Question: I have created a query that counts rows differently based on certain criteria (Date, isSpecial, isFirst, hour).
This is the query:
'''
WITH test AS
(
SELECT customer_id, performance.id, performance_id,
Name, Date as zDate, Date, isSpecial, isFirst, hour
FROM recording
INNER JOIN performance ON performance_id = performance.id
)
SELECT id, Date, Name, isSpecial, isFirst, hour,
IF(NOT isSpecial AND NOT isFirst AND hour,
(SELECT SUM(CASE WHEN NOT isFirst AND NOT isSpecial
AND hour AND Date <= zDate
THEN 1 ELSE 0 END)
FROM recording
INNER JOIN performance ON recording.performance_id = performance.id
WHERE customer_id = 1
),
IF(isSpecial AND NOT isFirst AND hour,
(SELECT CONCAT('P',SUM(CASE WHEN NOT isFirst
AND isSpecial AND hour AND Date <= zDate
THEN 1 ELSE 0 END))
FROM recording
INNER JOIN performance ON recording.performance_id = performance.id
WHERE customer_id=1
),
IF(isFirst,'First','-')
)
) AS myTest
FROM test
WHERE customer_id = 1
ORDER BY Date
'''
### Results:

The query gives me the desired result for one customer_id without me having to set variables.
I have now experimented for a long time with SUM() OVER (PARTITION BY customer_id), but this always leads to "Subquery returned more than one record".
'''
...
(SELECT CONCAT('P', SUM(CASE WHEN NOT isErst AND isProbatorik
AND therapiestunde AND Datum <= zDatum
THEN 1 ELSE 0 END)
OVER (PARTITION BY customer_id))
FROM leistungserfassung
INNER JOIN leistung ON leistungserfassung.Leistung_id = leistung.id),
...
'''
Is it possible to extend this summation to all customer_id's, so that for each customer_id it is always summed up again?
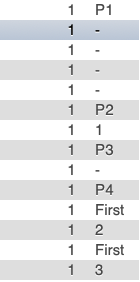
Answer: This is just a guess without sufficient detail about your schema / tables:
Try this (using MySQL 8.0, MariaDB 10.6, 10.5, 10.4, etc):
Note: If you want a running SUM, just add an 'ORDER BY Date' clause (or something similar) to the window specifications. It's possible the explicit date logic can be removed, depending on your actual requirement. It's tough to tell without a little data and expected result.
<URL>
'''
WITH test AS (
SELECT customer_id, performance.id, performance_id
, Name, Date as zDate, Date, isSpecial, isFirst, hour
FROM recording
JOIN performance
ON performance_id = performance.id
)
SELECT id, Date, Name, isSpecial, isFirst, hour
, CASE WHEN NOT isSpecial AND NOT isFirst AND hour
THEN SUM(CASE WHEN NOT isFirst AND NOT isSpecial AND hour AND Date <= zDate THEN 1 ELSE 0 END) OVER w
WHEN isSpecial AND NOT isFirst AND hour
THEN CONCAT('P', SUM(CASE WHEN NOT isFirst AND isSpecial AND hour AND Date <= zDate THEN 1 ELSE 0 END) OVER w)
WHEN isFirst
THEN 'First'
ELSE '-'
END AS myTest
FROM test
WINDOW w AS (PARTITION BY customer_id)
ORDER BY customer_id, Date
;
'''
add running 'SUM' (by 'Date') behavior to the window function and remove the explicit 'Date <= zDate' logic:
'''
WITH test AS (
SELECT customer_id, performance.id, performance_id
, Name, Date, isSpecial, isFirst, hour
FROM recording
JOIN performance
ON performance_id = performance.id
)
SELECT id, Date, Name, isSpecial, isFirst, hour
, CASE WHEN NOT isSpecial AND NOT isFirst AND hour
THEN SUM(CASE WHEN NOT isFirst AND NOT isSpecial AND hour THEN 1 ELSE 0 END) OVER w
WHEN isSpecial AND NOT isFirst AND hour
THEN CONCAT('P', SUM(CASE WHEN NOT isFirst AND isSpecial AND hour THEN 1 ELSE 0 END) OVER w)
WHEN isFirst
THEN 'First'
ELSE '-'
END AS myTest
FROM test
WINDOW w AS (PARTITION BY customer_id ORDER BY Date)
ORDER BY customer_id, Date
;
'''
The result (with no data):
| id | Date | Name | isSpecial | isFirst | hour | myTest |
| -- | ---- | ---- | --------- | ------- | ---- | ------ |
The setup (I'm sure these tables are not correct. The question did not include this detail):
'''
CREATE TABLE recording ( id int, performance_id int, customer_id int );
CREATE TABLE performance (
id int, Name VARCHAR(20), Date date
, isSpecial int, isFirst int, hour int
);
'''